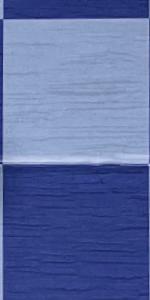
Label: Empty